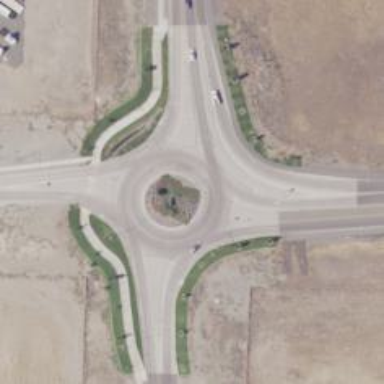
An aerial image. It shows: Roundabout at primary highway.